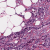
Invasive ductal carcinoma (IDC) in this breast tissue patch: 1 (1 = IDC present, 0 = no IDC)